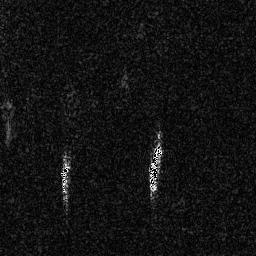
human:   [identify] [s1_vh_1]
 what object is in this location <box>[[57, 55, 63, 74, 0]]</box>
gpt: <ref>1 medium ship at the center</ref>